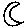
Label: moon